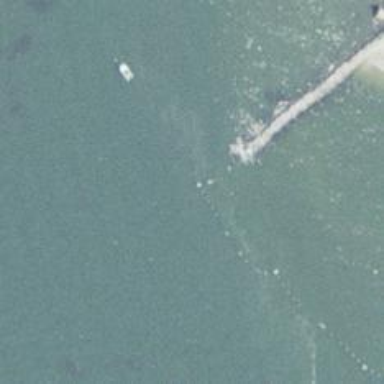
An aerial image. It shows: Breakwater structure.